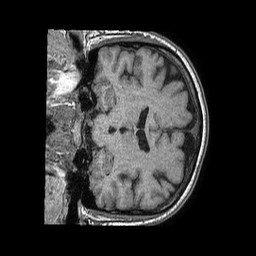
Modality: T1w
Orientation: coronal
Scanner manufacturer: philips
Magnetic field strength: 1.5 T
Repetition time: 0.007907 s
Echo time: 0.003657 s